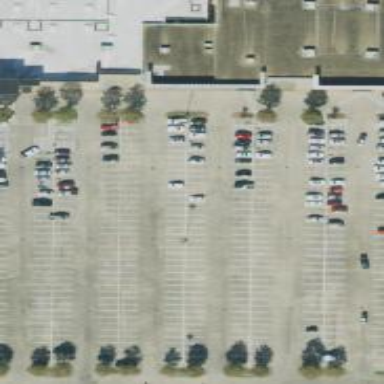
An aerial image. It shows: Parking space.